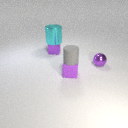
small purple metal cube to the left of small purple rubber cube